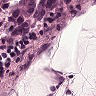
Metastatic tissue present: yes